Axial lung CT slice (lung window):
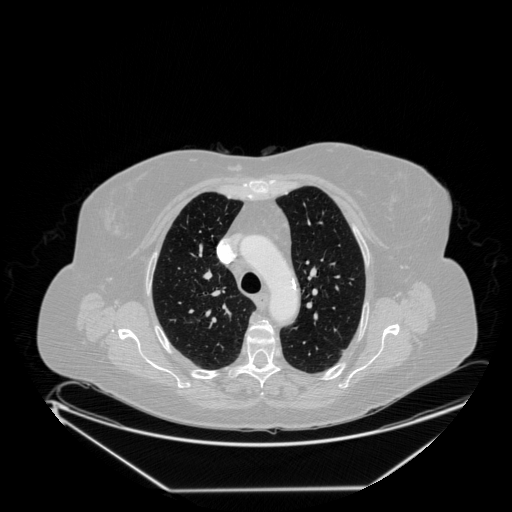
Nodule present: no